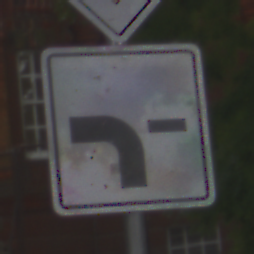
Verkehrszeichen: VerlaufVorfahrtsstrasse6
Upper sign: Vorfahrtsstrasse
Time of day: MorningAfternoon
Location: Outdoor (Urban)
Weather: Overcast
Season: NotSpecified
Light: Natural